Question: I'm trying to get Live Monitor with EPiServer to work.
However, when the page loads,it returns a 302 on '/signalr/hubs?', which is just a redirect to our 404 page.
See this screenshot:

This is my startup class:
'''
using Microsoft.Owin;
using Owin;
[assembly: OwinStartup(typeof(MyWebApp.Web.Plumbing.OwinStartup))]
namespace MyWebApp.Web.Plumbing
{
public class OwinStartup
{
public void Configuration(IAppBuilder app)
{
app.MapSignalR();
}
}
}
'''
I have installed these NuGet packages:
- - - - -
I don't have any experience working with this; can anyone help?
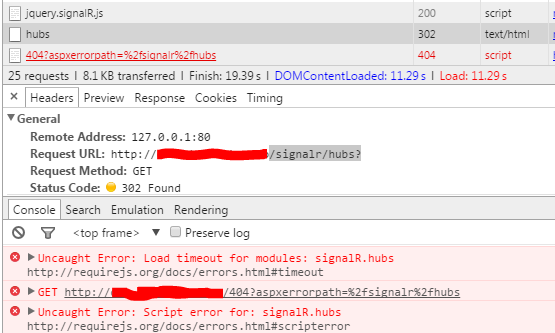
Answer: I did a reinstall of the 'EPiServer.LiveMonitor' package, which pulled all dependecies, including 'signalr'. After that I set up live monitor again, and then tried to load the page. I still got the same result, but this time <URL> worked, as oppsed to last time.